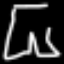
Label: pants